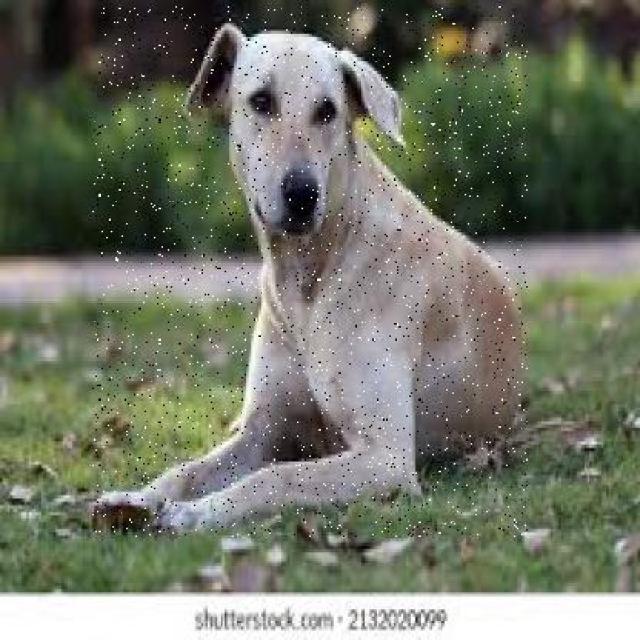
Healthy canine skin — no visible lesions, inflammation, or abnormalities. The skin and coat appear normal.